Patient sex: M
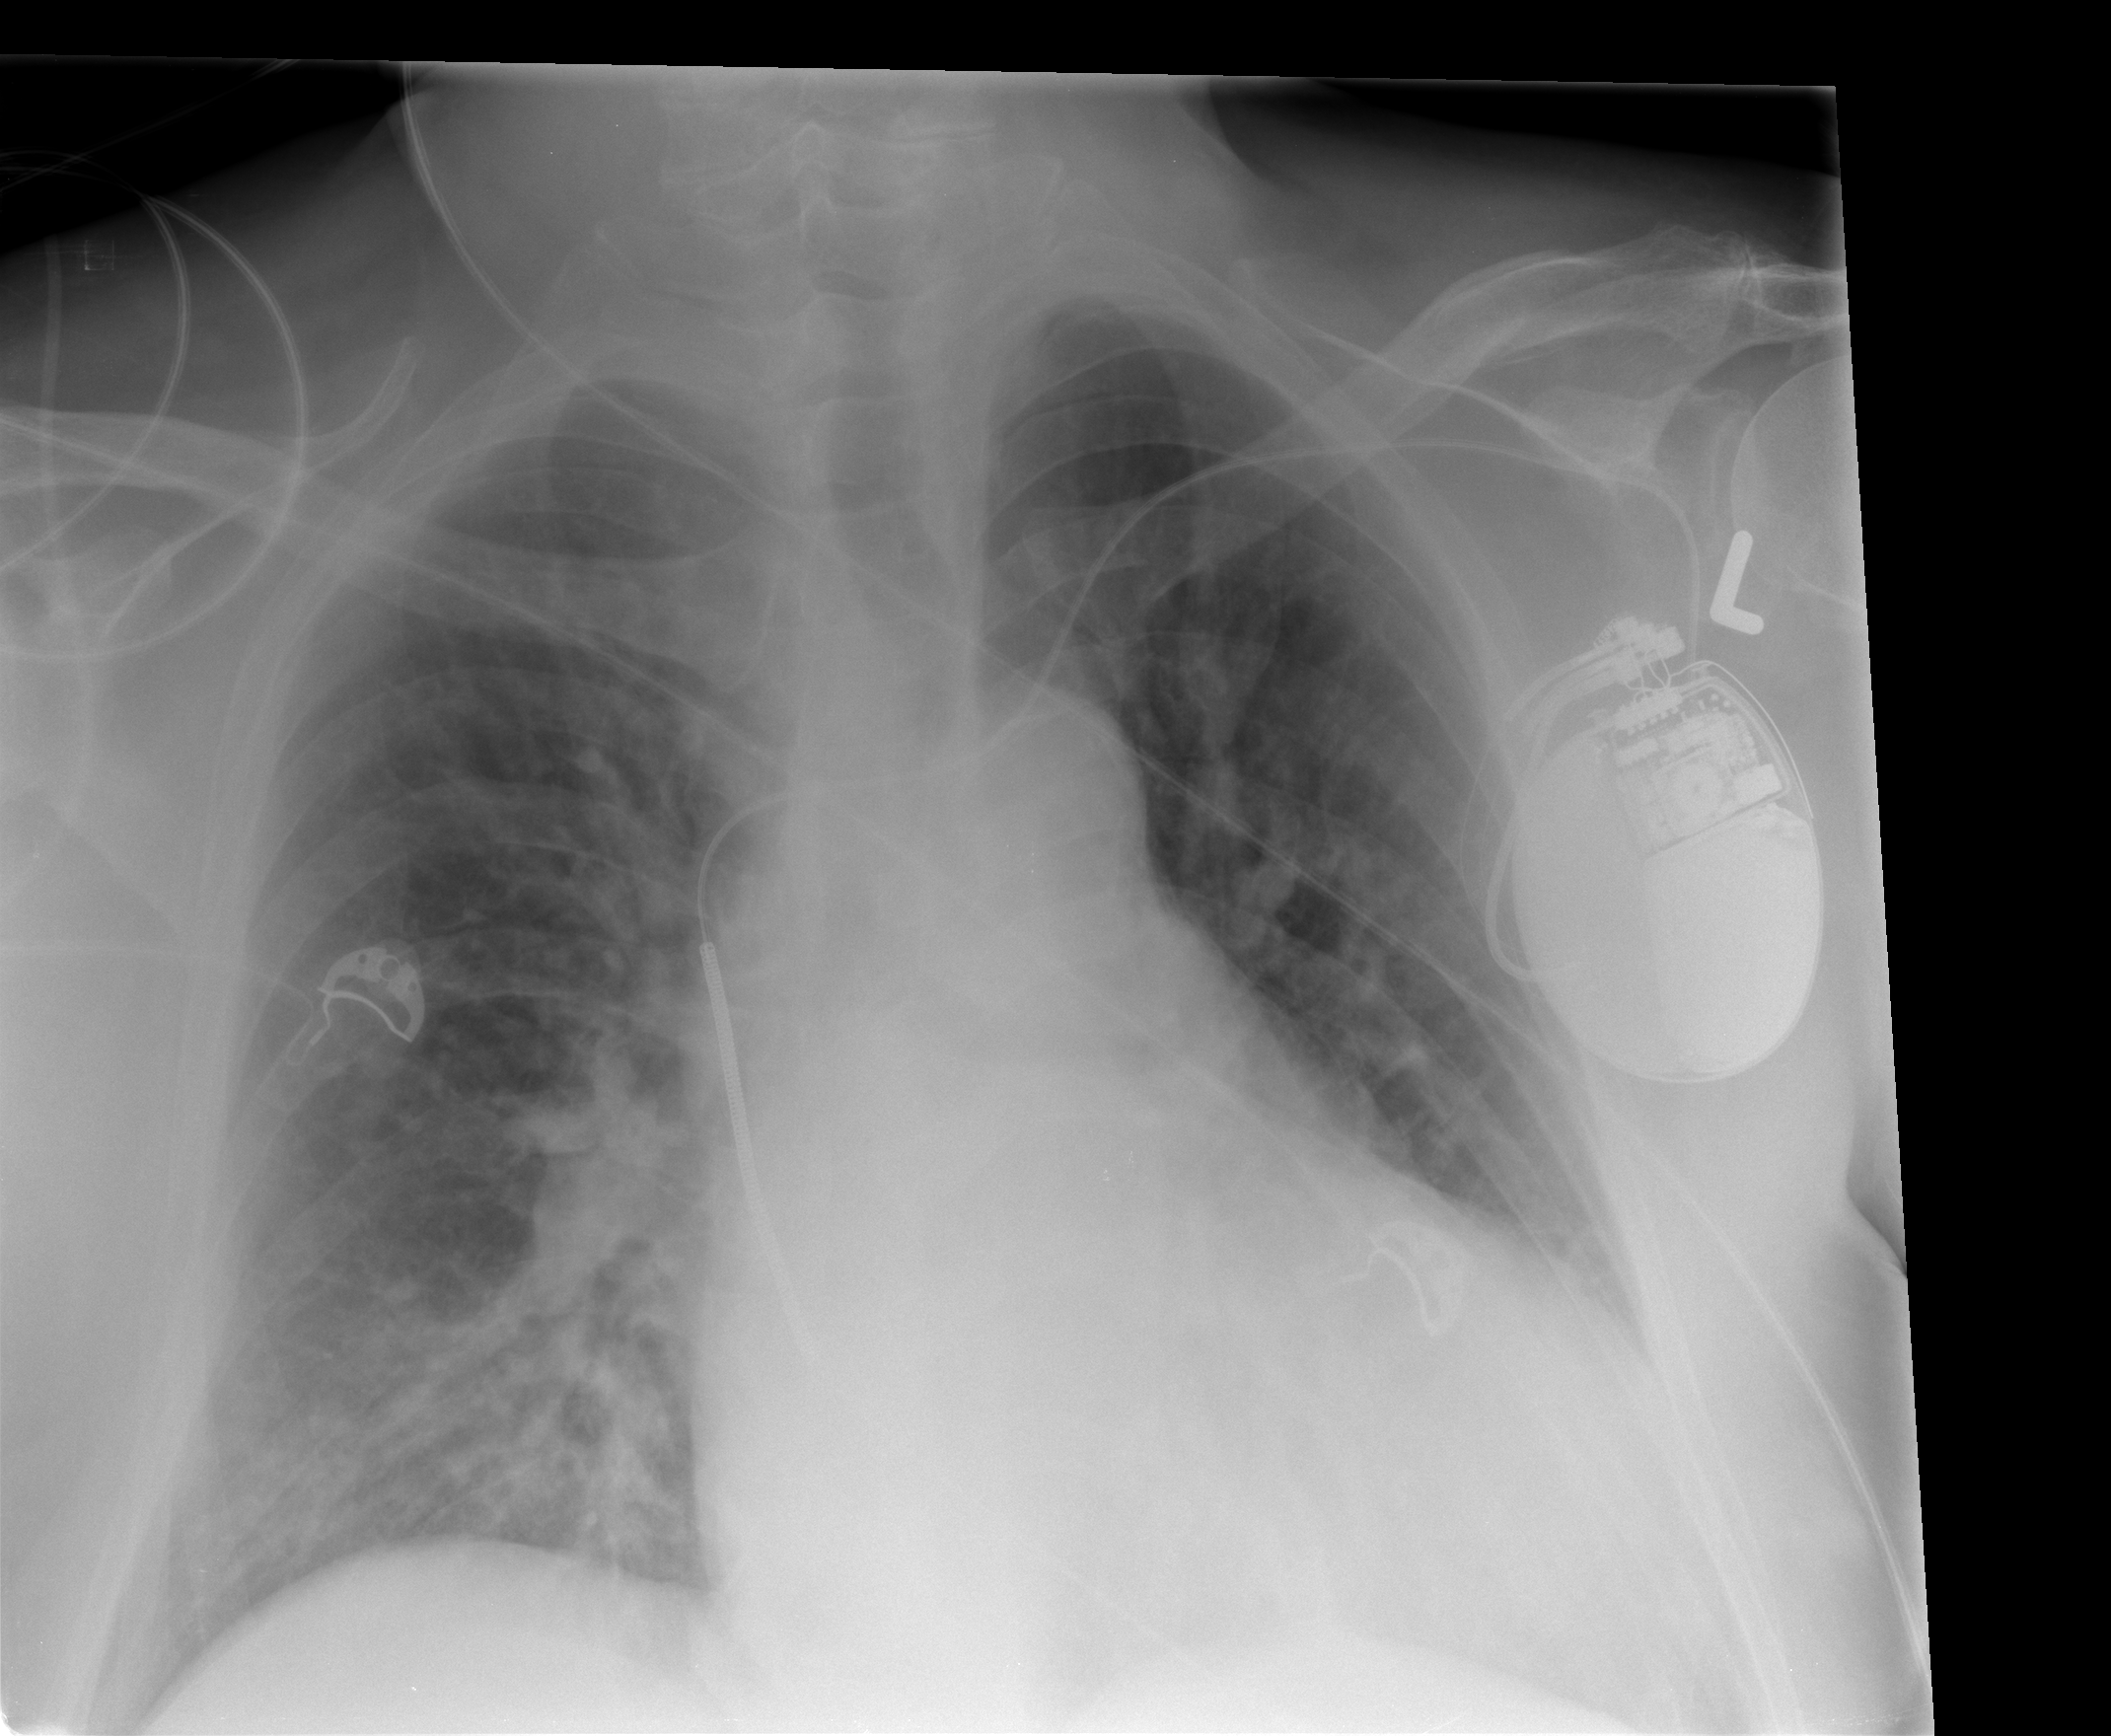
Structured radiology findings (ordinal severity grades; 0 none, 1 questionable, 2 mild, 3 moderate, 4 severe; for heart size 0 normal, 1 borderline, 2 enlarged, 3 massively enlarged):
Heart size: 3
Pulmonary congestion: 2
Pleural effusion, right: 0
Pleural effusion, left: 2
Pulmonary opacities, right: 0
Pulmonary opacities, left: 0
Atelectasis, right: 0
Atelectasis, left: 2